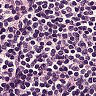
Metastatic tissue present: no